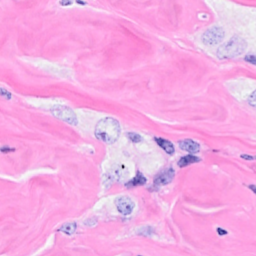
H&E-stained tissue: Breast